Question:
As shown in the image, I have a view 1 in the buttom containing cutom buttons, just to move from some views like tabbar, and in the first "tab" I have some buttons also, wich should push some views.
My problem is that when I add the naviguation controller and I push a view, I get all the view moving, including the buttom view 1. I just want it to move only for the upper views.
I tired to add the naviguation controller to the first upper view, but still not working.
Any help please ?
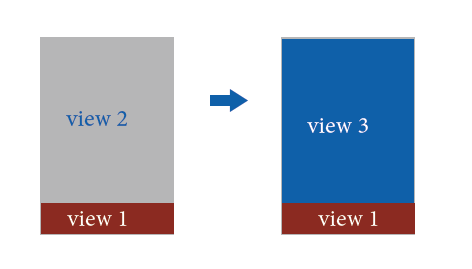
Answer: UINavigationController (and indeed, the whole view controller architecture) doesn't support swapping out just some subviews. It works with UITabBarController because the tab bar controller contains the navigation controller. You really don't have that option.
Two options that might help are:
1. Add separate instances of your "view 1" to both "view 2" and "view 3".
2. Abandon UINavigationController and manage the transition from "view 2" to "view 3" yourself. Animating the transition isn't difficult, but straying from the recommended view controller architecture makes this a bit of an advanced topic.